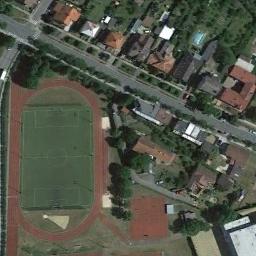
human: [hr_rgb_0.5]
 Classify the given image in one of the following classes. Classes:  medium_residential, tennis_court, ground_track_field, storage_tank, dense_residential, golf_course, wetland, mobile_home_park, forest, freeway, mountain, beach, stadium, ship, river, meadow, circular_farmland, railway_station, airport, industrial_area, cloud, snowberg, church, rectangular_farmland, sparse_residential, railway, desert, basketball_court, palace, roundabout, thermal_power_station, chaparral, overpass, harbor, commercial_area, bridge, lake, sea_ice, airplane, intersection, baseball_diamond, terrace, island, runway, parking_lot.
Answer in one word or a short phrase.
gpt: ground_track_field